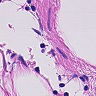
Metastatic tissue present: no